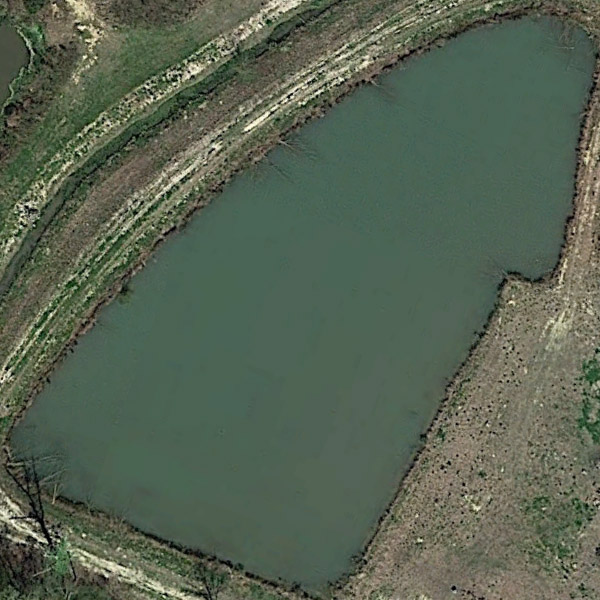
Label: Pond